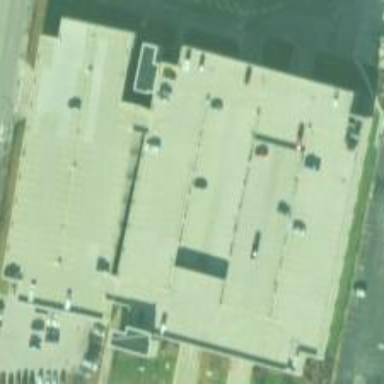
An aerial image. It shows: Multi-storey garage used for parking.